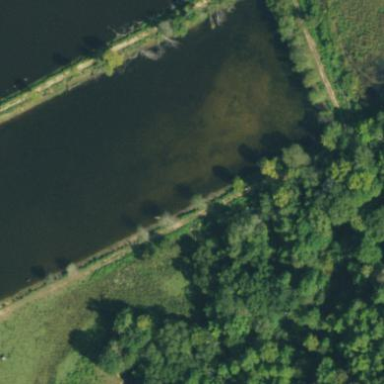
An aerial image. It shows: Peaceful pond surrounded by nature.